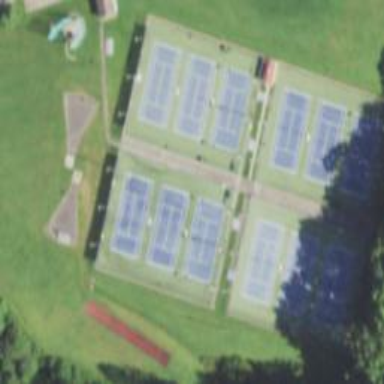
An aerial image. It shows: Tennis court on pitch designated for leisure land.